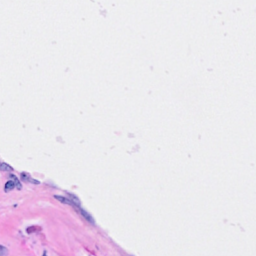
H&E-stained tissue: Breast